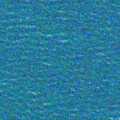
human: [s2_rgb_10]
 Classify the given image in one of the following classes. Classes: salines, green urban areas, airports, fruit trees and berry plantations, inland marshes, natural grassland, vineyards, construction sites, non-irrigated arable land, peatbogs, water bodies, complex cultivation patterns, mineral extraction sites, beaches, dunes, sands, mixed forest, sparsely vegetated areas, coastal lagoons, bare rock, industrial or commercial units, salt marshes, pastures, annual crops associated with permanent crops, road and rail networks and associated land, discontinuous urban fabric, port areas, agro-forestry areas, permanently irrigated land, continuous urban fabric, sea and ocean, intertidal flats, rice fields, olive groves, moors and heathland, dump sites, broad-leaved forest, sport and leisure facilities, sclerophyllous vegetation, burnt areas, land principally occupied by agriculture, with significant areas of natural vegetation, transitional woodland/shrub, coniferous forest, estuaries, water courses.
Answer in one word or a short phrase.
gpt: sea and ocean